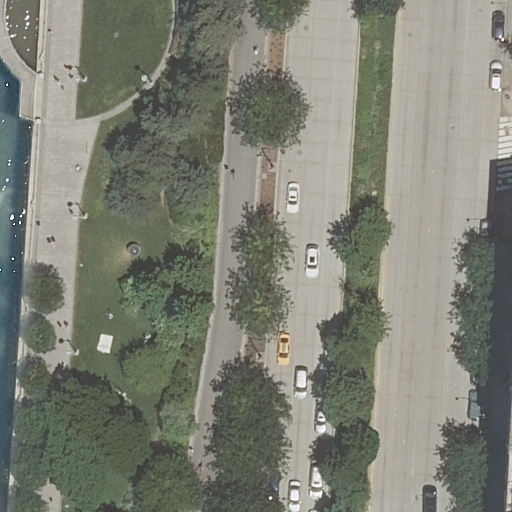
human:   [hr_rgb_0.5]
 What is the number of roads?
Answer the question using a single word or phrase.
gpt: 9

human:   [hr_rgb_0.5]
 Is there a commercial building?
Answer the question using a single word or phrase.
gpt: no

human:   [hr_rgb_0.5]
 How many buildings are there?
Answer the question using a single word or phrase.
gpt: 2

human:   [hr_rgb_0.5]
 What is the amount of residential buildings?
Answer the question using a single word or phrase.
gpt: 2

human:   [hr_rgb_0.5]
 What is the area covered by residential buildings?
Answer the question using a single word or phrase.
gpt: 1947m2

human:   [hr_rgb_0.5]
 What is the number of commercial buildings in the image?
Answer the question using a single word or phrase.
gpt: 0

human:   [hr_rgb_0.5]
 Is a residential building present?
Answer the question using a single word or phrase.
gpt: yes

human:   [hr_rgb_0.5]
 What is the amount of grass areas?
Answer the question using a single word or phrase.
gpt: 2

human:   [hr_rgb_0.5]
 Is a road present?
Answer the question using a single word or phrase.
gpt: yes

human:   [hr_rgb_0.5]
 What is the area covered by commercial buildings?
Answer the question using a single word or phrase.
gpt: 0m2

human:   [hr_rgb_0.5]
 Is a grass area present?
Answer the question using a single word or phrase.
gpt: yes

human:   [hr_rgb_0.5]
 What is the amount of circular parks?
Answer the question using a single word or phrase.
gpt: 0

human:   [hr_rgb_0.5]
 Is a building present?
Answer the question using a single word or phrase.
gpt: yes

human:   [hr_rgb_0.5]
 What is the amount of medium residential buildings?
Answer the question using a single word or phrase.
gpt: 0

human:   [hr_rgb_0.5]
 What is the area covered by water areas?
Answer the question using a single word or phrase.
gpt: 488m2

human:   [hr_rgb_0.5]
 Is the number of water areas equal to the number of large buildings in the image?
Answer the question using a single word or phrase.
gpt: no

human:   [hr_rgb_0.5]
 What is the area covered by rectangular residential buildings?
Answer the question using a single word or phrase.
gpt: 546m2

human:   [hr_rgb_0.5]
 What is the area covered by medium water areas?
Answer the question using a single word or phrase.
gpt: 488m2

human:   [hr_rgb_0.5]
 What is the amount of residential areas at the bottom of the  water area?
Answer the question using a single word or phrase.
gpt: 1

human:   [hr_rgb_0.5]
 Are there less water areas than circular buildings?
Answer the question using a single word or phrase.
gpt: no

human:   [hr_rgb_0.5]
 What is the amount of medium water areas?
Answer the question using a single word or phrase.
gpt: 1

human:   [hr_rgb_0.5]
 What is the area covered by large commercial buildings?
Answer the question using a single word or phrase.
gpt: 0m2

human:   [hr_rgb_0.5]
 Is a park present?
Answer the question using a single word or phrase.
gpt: yes

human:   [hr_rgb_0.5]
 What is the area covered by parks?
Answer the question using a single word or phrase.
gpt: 177m2

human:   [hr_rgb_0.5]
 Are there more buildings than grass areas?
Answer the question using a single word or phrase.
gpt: no

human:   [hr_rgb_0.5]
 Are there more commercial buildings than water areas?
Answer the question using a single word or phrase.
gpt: no

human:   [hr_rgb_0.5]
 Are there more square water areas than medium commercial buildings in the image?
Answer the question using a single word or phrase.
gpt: no

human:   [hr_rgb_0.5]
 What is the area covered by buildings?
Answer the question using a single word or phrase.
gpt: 1947m2

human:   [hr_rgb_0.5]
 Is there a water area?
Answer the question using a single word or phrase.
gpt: yes

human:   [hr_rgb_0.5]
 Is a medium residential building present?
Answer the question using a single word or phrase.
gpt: no

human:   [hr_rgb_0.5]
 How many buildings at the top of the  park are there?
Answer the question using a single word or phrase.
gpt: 2

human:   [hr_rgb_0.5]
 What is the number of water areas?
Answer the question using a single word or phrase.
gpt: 1

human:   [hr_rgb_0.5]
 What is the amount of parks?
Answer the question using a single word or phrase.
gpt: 1

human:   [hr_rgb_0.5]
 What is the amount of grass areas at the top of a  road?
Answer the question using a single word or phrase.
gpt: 0

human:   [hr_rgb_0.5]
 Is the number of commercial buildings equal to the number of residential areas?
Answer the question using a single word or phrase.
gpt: no

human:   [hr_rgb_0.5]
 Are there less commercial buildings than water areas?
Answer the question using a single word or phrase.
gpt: yes

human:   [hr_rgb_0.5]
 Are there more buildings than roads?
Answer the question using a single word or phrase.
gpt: no

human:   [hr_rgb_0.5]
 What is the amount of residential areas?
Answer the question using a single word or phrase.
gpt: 1

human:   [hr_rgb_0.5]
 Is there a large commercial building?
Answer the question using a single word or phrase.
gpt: no

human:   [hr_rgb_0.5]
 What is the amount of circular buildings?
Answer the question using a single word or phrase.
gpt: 0

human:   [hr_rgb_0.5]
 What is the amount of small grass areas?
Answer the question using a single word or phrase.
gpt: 2

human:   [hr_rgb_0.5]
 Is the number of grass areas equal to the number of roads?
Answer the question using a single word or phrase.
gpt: no

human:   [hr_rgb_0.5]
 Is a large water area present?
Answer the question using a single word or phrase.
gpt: no

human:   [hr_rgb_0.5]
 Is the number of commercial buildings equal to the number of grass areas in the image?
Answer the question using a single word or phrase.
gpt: no

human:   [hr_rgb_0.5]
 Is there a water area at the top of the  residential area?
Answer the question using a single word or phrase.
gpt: yes

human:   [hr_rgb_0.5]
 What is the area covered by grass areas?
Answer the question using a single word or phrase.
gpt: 148m2

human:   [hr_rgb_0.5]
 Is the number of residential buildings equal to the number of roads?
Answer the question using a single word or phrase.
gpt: no

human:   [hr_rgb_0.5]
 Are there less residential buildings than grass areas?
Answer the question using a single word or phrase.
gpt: no

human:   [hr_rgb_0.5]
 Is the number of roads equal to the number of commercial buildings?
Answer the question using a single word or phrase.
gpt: no

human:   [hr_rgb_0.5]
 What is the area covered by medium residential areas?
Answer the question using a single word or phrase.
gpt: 0m2

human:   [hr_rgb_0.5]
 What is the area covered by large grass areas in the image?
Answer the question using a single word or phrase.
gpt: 0m2

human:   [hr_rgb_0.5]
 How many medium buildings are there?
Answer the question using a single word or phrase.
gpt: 0

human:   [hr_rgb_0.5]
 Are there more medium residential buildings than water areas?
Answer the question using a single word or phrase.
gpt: no

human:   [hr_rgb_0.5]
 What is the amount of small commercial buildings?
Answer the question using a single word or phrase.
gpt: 0

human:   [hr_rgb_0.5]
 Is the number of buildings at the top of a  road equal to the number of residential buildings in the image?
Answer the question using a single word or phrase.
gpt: no

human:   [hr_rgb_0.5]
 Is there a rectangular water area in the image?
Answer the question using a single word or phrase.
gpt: yes

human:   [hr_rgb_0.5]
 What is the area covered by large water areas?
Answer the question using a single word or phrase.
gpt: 0m2

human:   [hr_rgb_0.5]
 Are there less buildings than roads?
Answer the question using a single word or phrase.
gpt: yes

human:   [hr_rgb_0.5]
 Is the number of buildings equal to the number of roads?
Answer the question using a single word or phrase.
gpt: no

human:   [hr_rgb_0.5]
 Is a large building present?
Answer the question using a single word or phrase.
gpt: yes

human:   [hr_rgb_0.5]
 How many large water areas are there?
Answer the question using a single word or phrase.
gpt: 0

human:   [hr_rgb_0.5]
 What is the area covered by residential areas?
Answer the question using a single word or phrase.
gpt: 1382m2

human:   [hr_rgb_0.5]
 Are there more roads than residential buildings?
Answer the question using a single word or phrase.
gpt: yes

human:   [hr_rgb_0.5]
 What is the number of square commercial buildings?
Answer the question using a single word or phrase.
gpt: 0